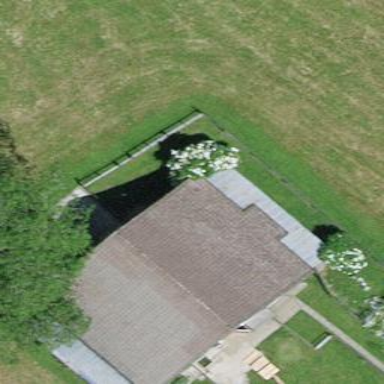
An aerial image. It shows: View of roof of building.